Question: Recently my iPad started to display these random characters when I open a website. See the attached image. But when I refresh the page the page loads correctly on safari.
Any idea on how to solve this issues?
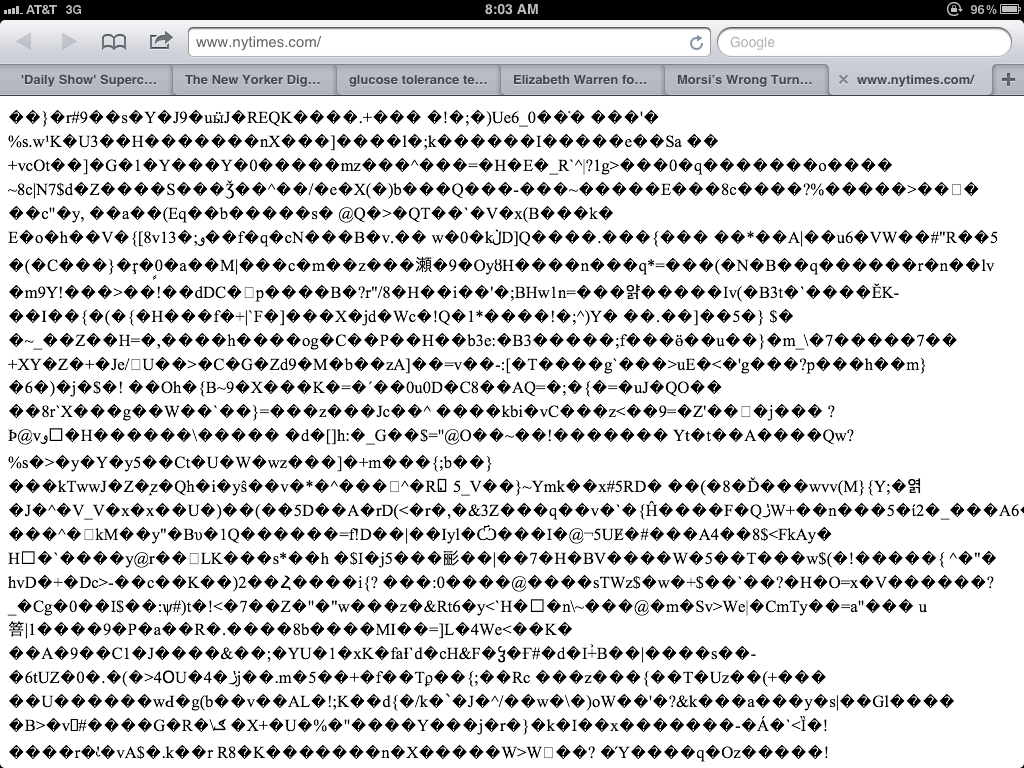
Answer: This might caused by interruption in loading stream before complete load of the page! So
please try these following steps which might help you to fix this problem:
Go to 'Setting > Safari' then &